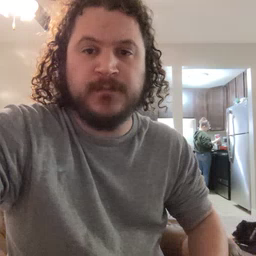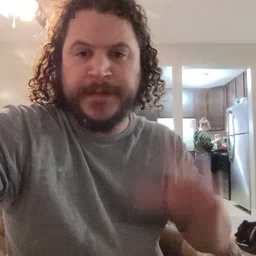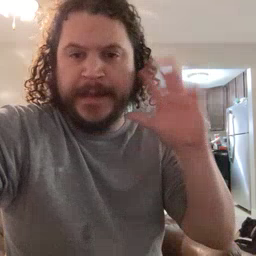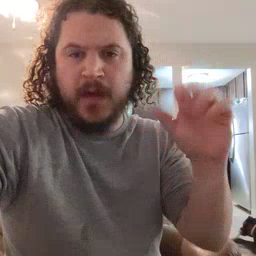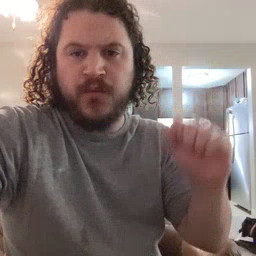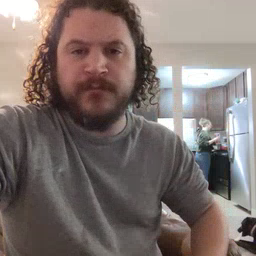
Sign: loud